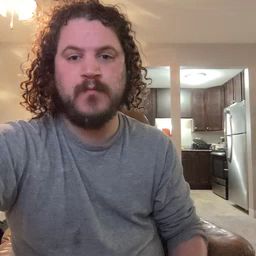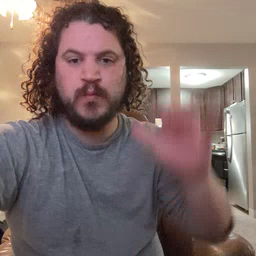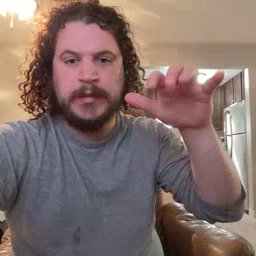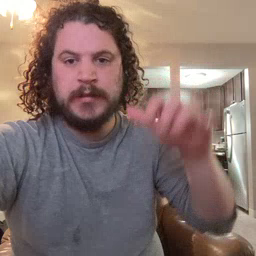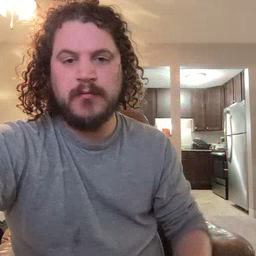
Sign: rain